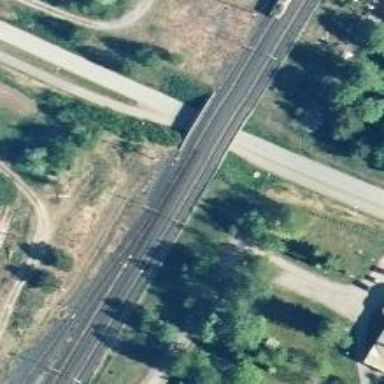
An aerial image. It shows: Railway bridge with electrified contact lines. This bridge serves as siding.